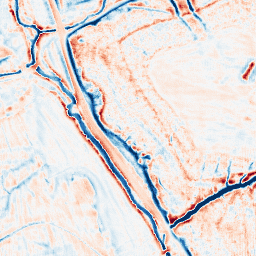
Category: edge_preserving
Decomposition family: bilateral
Decomposition parameters: d: 15
sigma_color: 25
sigma_space: 25
Upsampling method: fft_zeropad
Upsampling parameters: scale: 8
Upsampling scale: 8